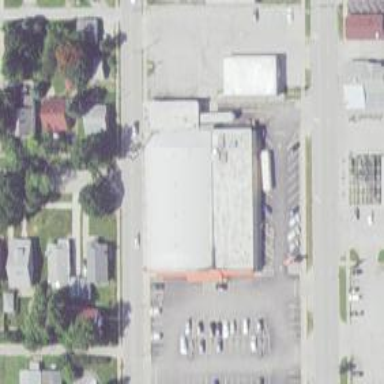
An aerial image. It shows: Commercial building housing supermarket.